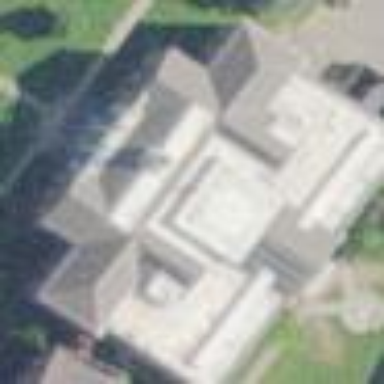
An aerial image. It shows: College building.